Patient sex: F
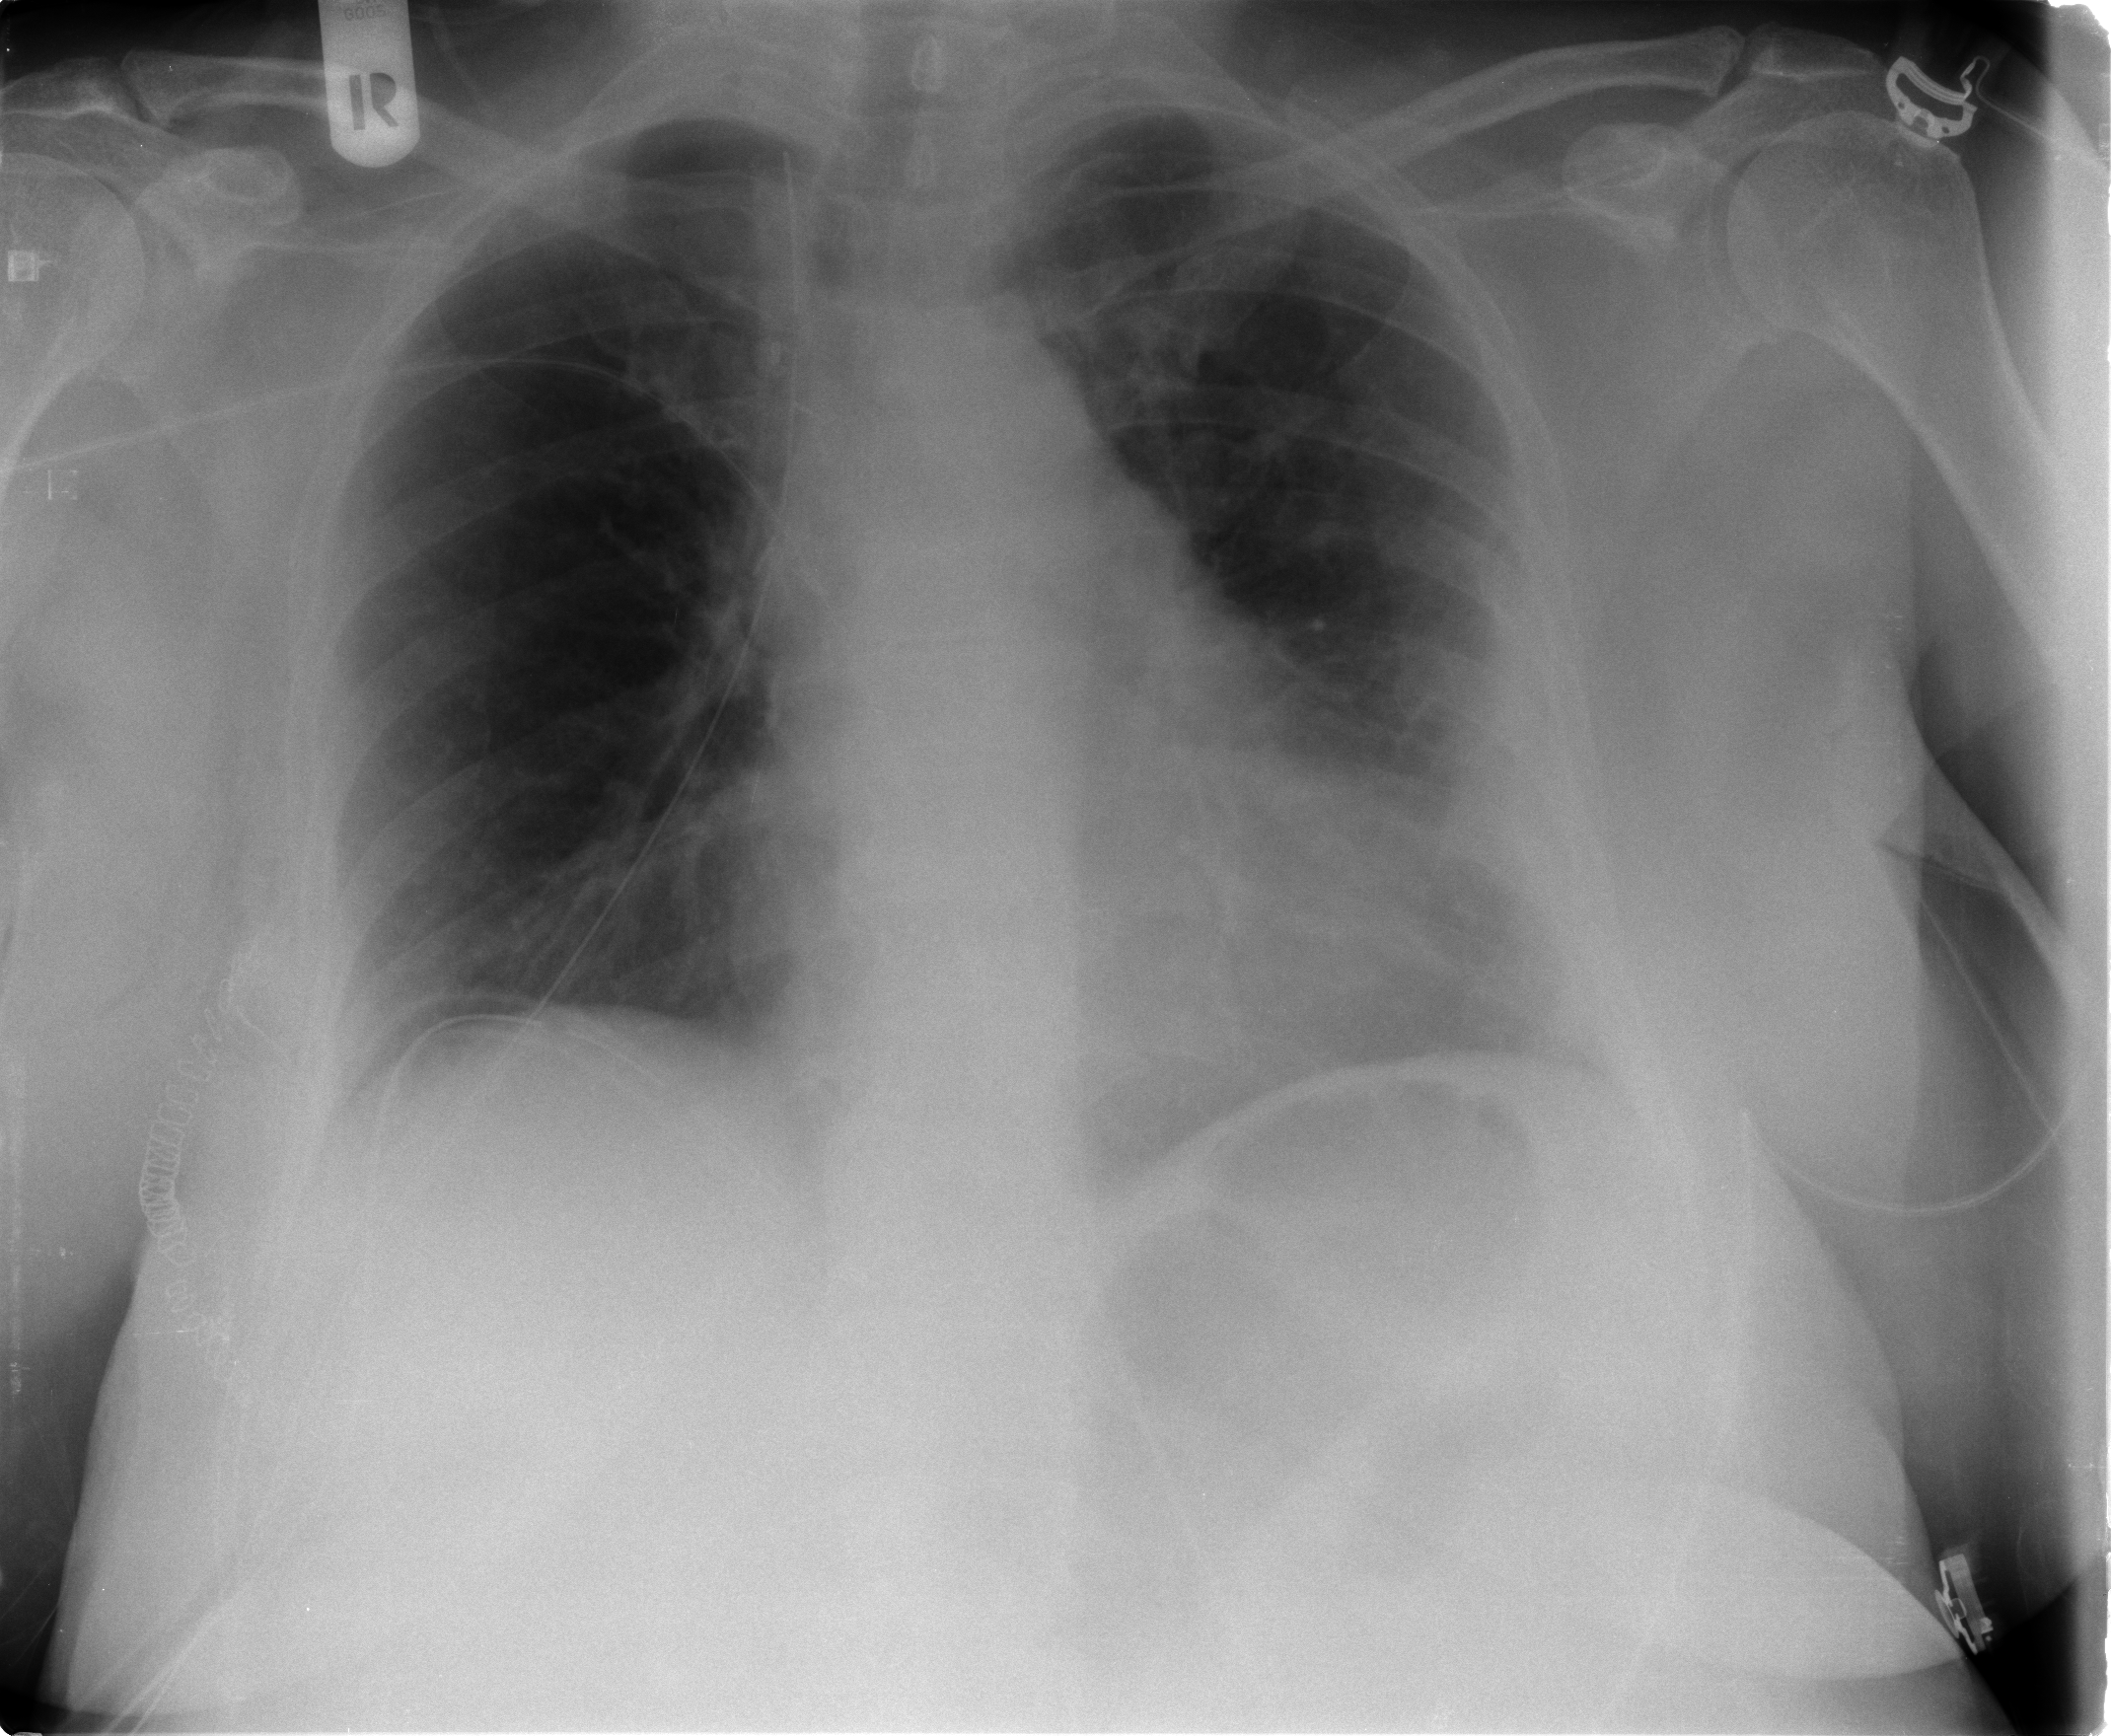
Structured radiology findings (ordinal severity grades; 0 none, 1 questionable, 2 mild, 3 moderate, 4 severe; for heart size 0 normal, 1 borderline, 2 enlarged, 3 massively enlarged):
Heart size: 1
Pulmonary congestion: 2
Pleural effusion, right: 0
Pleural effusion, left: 2
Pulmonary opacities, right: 1
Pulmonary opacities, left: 2
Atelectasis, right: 2
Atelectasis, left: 2